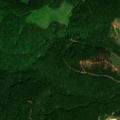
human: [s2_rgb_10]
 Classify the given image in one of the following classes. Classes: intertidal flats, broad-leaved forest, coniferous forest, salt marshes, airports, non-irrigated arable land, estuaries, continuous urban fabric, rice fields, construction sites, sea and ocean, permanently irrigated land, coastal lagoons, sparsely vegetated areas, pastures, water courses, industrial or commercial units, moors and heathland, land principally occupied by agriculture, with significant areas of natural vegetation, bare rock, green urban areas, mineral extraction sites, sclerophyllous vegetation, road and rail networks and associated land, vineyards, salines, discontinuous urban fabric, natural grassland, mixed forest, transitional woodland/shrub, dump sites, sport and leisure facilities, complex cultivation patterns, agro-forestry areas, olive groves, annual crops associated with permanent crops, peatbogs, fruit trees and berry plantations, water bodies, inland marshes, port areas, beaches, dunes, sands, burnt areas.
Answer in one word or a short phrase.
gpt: broad-leaved forest, coniferous forest, transitional woodland/shrub